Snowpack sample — Snodgrass Mountain, Crested Butte, Colorado (2/4/25, 12:06 PM MST)
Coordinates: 38.923, -106.968
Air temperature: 35 °F
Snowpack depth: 80 cm
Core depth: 70 cm
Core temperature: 32 °F
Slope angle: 14°, slope face: 78°
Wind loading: low
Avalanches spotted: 0
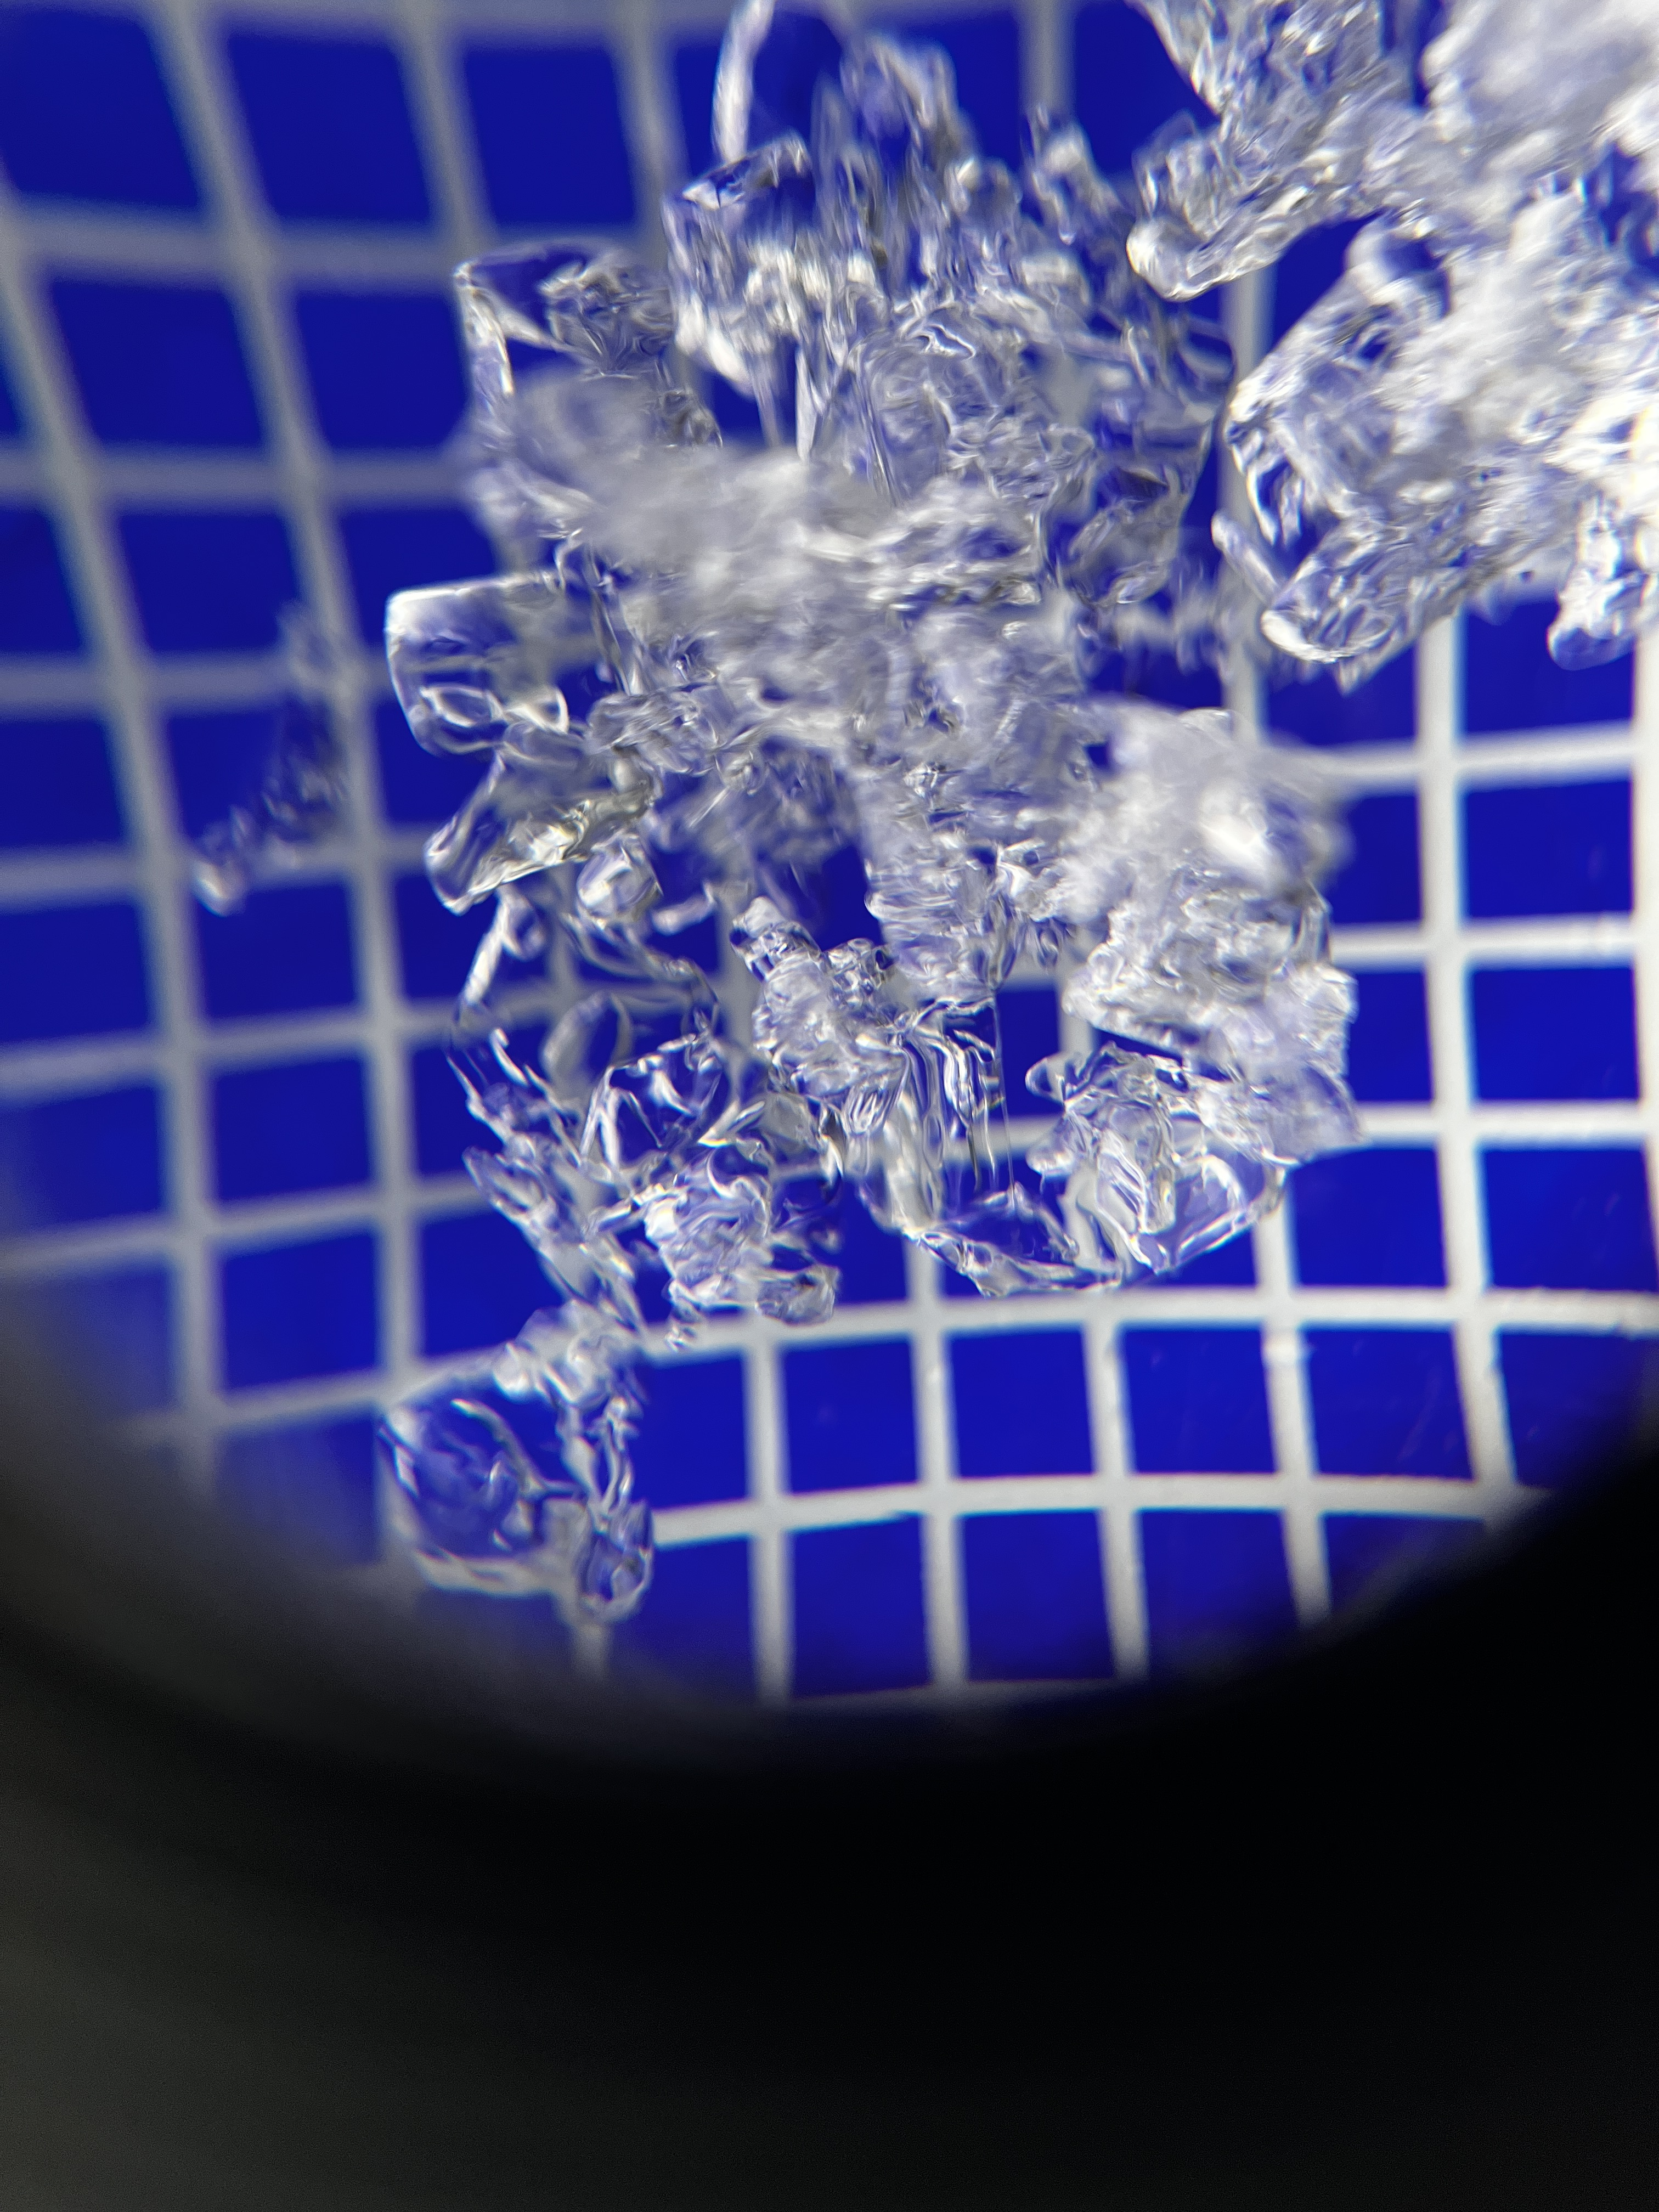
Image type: magnified_profile
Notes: No avalanches nearby, unusually warm weather for the last month reported by residents, Collected 25 yards from treeline